Question: I place a single table view cell on my view using interface builder and add an accessory type, a selection color and enable user interaction.

My problem is that the cell only is highlighted when the user taps on the arrow icon. But it also should be highlighted when the user taps on the text label inside it, he can tap anywhere on the cell.
How can I achieve this?
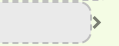
Answer: A UITableViewCell is really only meant to be used within the context of a UITableView (which knows how to handle and/or delegate the selection & highlighting of the cell).
Having a UITableViewCell outside of the context of a table is a somewhat unexpected user interface.
Couldn't you do what you want to do with a UIButton instead?
Or a UIView that has two UIButton subviews (or at least one UIButton subview to contain a widget graphic that looks like the disclosure accessory)? That way the things you want to get highlighted would definitely happen, as opposed to depending on a nonexistent [UITableView didSelectCellAtIndexPath:] method that doesn't exist in a view that isn't a UITableView delegate.